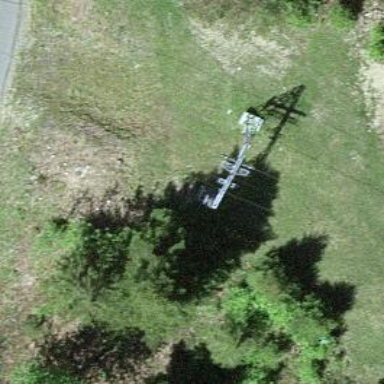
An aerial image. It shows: Pylon used for aerialway.